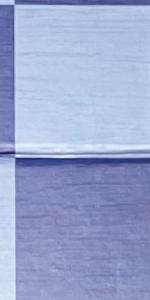
Label: Empty